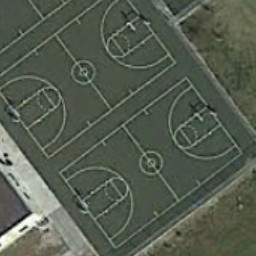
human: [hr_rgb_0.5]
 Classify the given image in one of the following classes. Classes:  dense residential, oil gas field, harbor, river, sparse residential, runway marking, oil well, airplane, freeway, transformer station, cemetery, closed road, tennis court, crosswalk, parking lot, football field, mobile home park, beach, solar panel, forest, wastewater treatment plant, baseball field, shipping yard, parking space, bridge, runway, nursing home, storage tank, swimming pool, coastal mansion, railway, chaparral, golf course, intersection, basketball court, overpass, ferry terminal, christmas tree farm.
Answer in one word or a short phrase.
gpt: basketball court